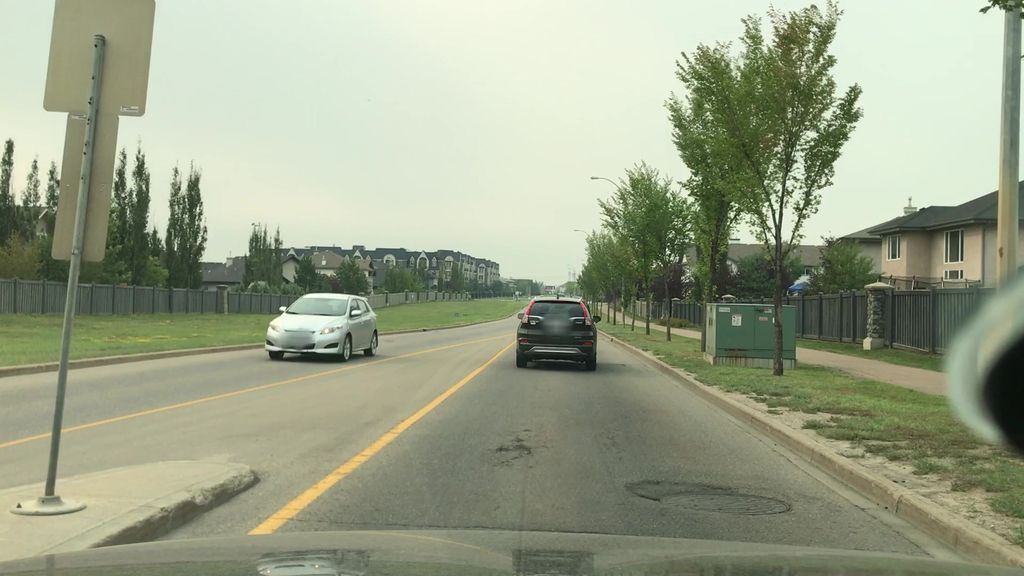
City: edmonton